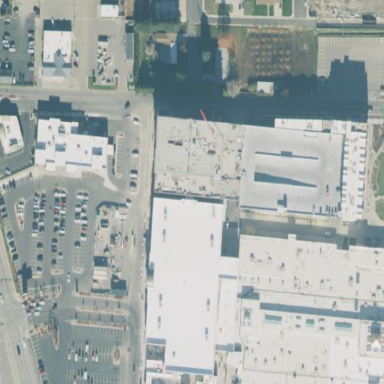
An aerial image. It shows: Department store building.